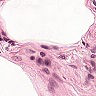
Metastatic tissue present: no